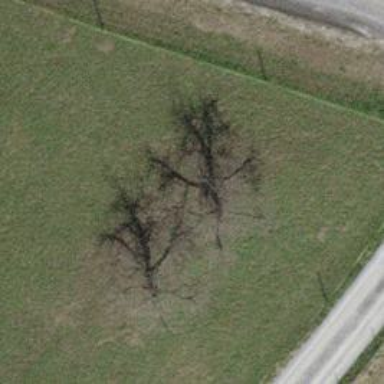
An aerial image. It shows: Beautiful tree in nature.